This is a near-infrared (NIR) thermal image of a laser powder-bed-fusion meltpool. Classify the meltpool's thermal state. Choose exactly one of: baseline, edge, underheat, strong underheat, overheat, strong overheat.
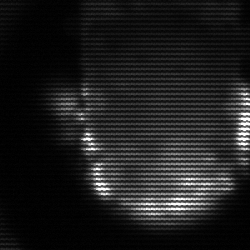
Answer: baseline